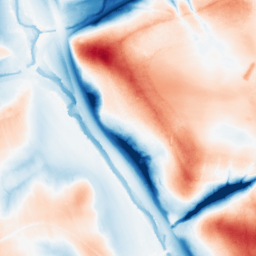
Category: classical
Decomposition family: gaussian_anisotropic
Decomposition parameters: sigma_x: 20
sigma_y: 20
Upsampling method: bspline
Upsampling parameters: scale: 4
Upsampling scale: 4